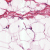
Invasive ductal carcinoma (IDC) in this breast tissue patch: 0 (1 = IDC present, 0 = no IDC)